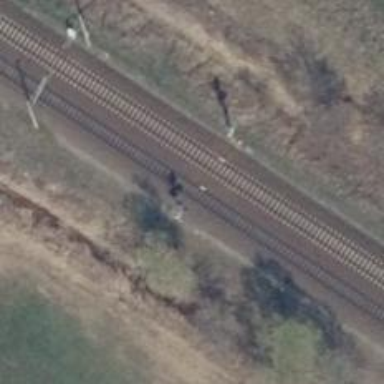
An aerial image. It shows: Railway signal.